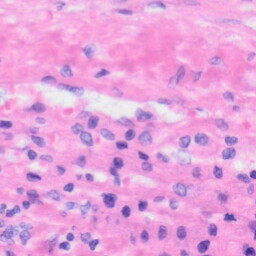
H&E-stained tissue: Liver